Question: I have one csv file(name.csv) which contains the names a list of email address. I am trying to write one csv file with name as it's first column and email as it's second column. But in my final.csv the names are written properly but the emails are written one in a cell. Here is my code snippet.
'''
data = [['Email'], ['connect@viu.ca', 'worldviu@viu.ca', 'registration@viu.ca', 'study@viu.ca', 'advising@viu.ca', 'advising.international@viu.ca', 'info@viu.ca' ], ['[]']]
with open('name.csv') as robj1, open('final.csv', 'w', newline='') as wobj:
csv_read = reader(robj1)
csv_writer = writer(wobj)
for row in csv_read:
row.append(data[i])
csv_writer.writerow(row)
i+=1
'''
and the output i am getting is
<URL>
and my desired output is
[
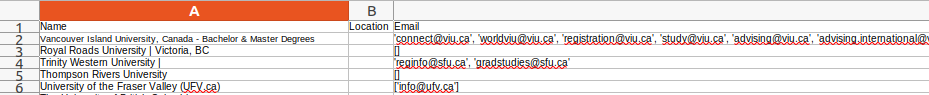
Answer: Your data list is a double list. Change it to a single list like this
'''
data = [['Email'], ['connect@viu.ca', 'worldviu@viu.ca', 'registration@viu.ca', 'study@viu.ca', 'advising@viu.ca', 'advising.international@viu.ca', 'info@viu.ca' ], ['[]']]
'''
Final.csv will be something like this
<URL>
To get rid of the other bracket
'row.append(", ".join(data[i]))'
Output will look like this.
<URL>